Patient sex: M
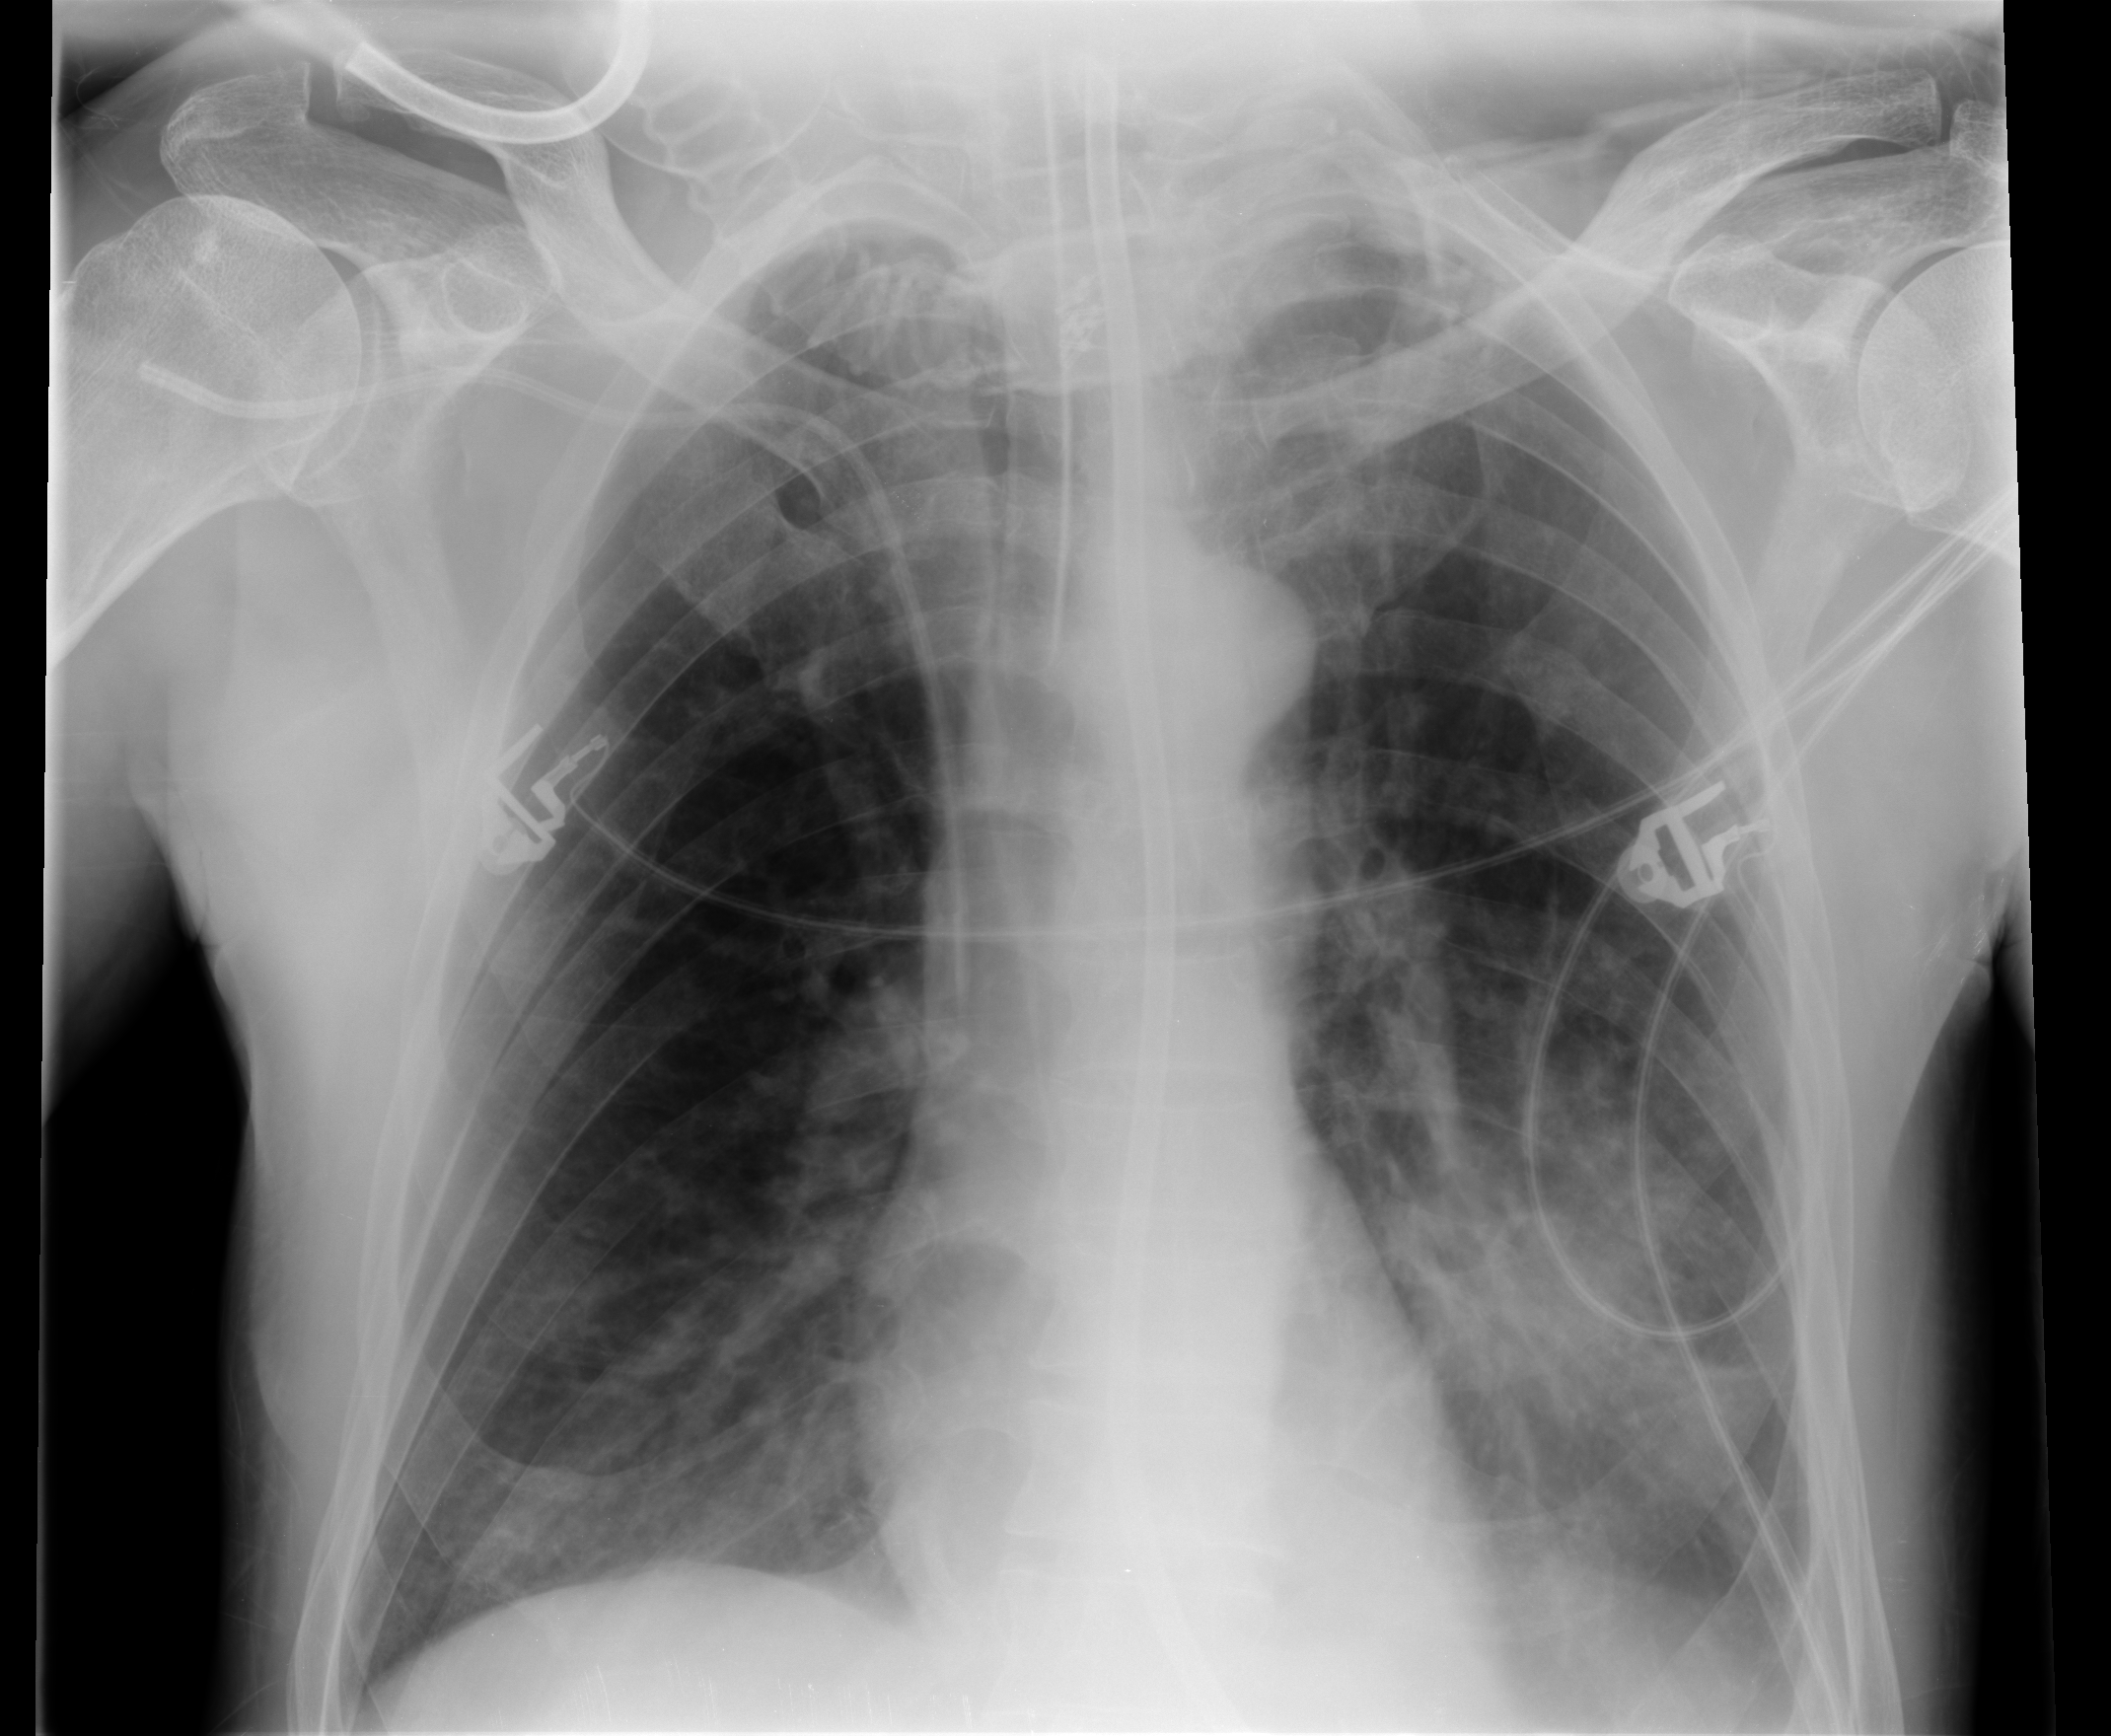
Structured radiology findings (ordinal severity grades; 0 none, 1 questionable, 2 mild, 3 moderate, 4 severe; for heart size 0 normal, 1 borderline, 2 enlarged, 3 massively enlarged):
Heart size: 0
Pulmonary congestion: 0
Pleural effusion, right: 0
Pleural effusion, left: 1
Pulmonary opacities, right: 0
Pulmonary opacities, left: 1
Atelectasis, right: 1
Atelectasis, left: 1